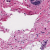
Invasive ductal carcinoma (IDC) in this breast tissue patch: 0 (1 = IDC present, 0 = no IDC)